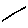
Label: line